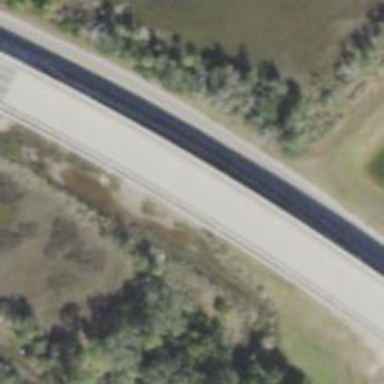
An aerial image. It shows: Secondary road with asphalt surface passing over bridge.